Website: lowes
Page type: billing-address
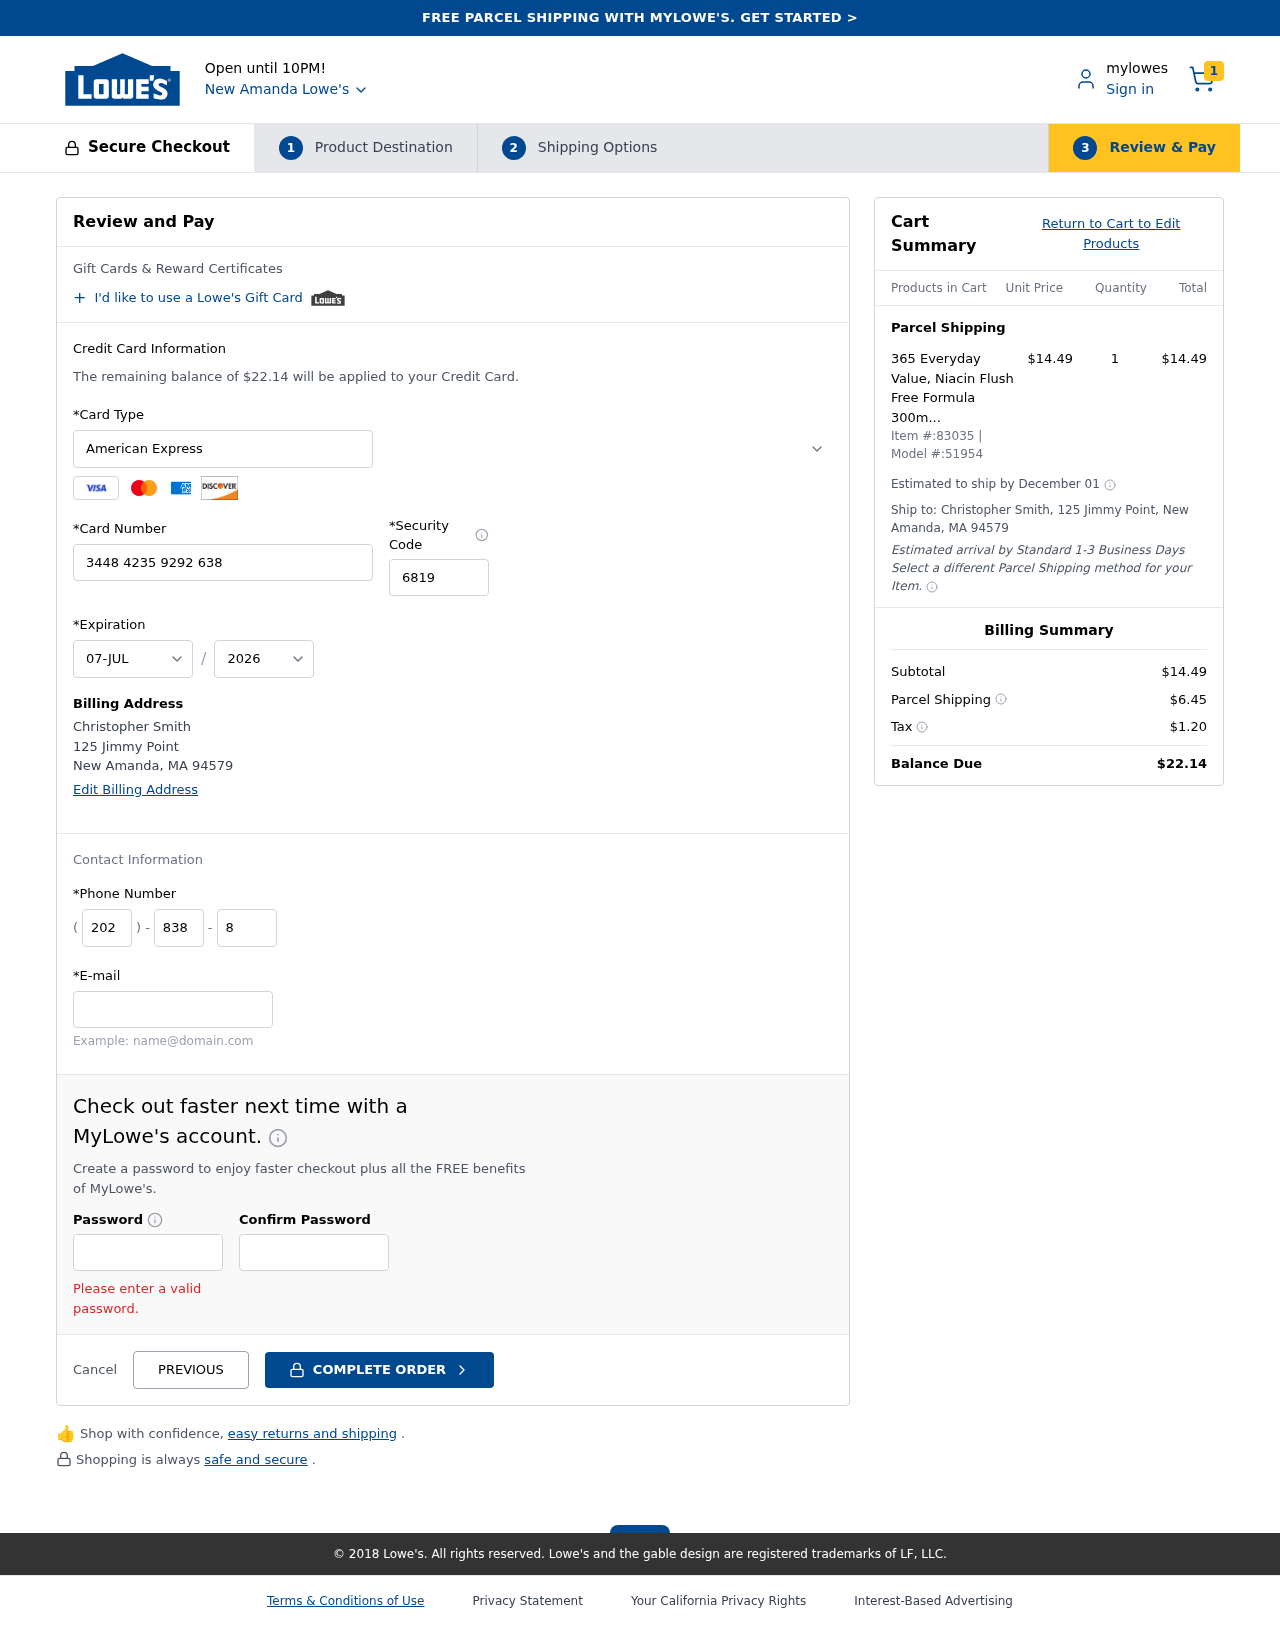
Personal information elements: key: PII_CARD_CVV
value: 6819
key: PII_CARD_EXPIRY_MONTH
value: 07
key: PII_CARD_EXPIRY_YEAR
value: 26
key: PII_CARD_NUMBER
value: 3448 4235 9292 638
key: PII_CARD_TYPE
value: American Express
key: PII_CITY
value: New Amanda
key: PII_CITY_STATE_ZIP
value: New Amanda, MA 94579
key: PII_EMAIL
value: christopher.smith@gmail.com
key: PII_FULLNAME
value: Christopher Smith
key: PII_PHONE_AREA
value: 202
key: PII_PHONE_PREFIX
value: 838
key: PII_PHONE_SUFFIX
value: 8000
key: PII_STREET
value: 125 Jimmy Point
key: PII_FULLNAME2
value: Christopher Smith
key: PII_STREET2
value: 125 Jimmy Point
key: PII_CITY_STATE_ZIP2
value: New Amanda, MA 94579
Product elements: key: PRODUCT1_NAME
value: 365 Everyday Value, Niacin Flush Free Formula 300mg, 120 ct
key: PRODUCT1_PRICE
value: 14.49
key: PRODUCT1_QUANTITY
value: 1
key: PRODUCT_ITEM_NUMBER
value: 83035
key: PRODUCT_MODEL_NUMBER
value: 51954
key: PRODUCT1_LINE_TOTAL
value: $14.49
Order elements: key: ORDER_NUM_ITEMS
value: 1
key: ORDER_TOTAL
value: $22.14
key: ORDER_SHIPPING_DATE
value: December 01
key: ORDER_SUBTOTAL
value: $14.49
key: ORDER_SHIPPING_COST
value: $6.45
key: ORDER_TAX
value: $1.20